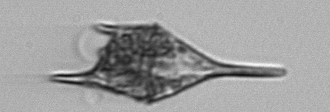
Label: Tripos_lineatus